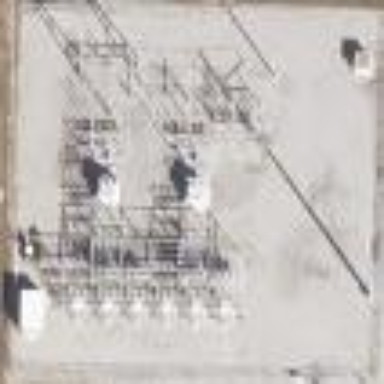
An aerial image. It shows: There is distribution substation enclosed by fence.